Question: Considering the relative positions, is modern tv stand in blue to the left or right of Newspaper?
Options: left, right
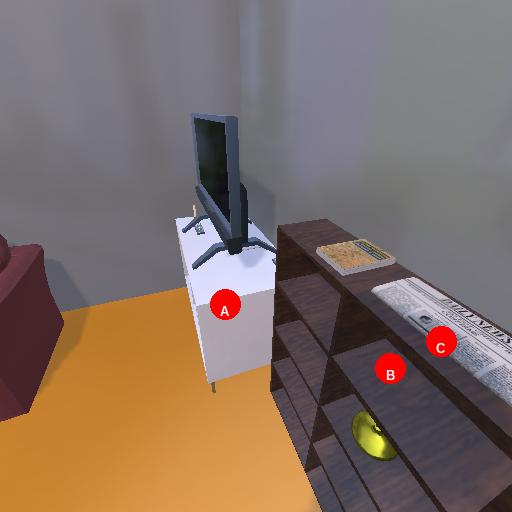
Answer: left